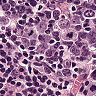
Metastatic tissue present: no